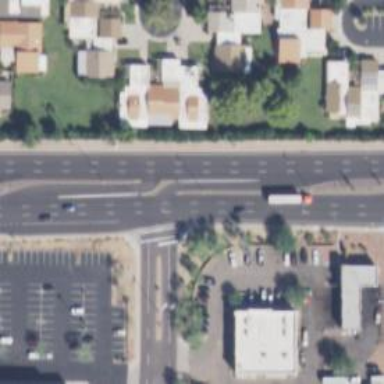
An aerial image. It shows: Secondary link road with asphalt surface.